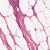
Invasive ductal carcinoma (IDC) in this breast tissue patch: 1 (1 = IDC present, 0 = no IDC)